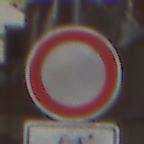
Verkehrszeichen: VerbotFahrzeugeAllerArt
Zusatzzeichen unten: EinspurigeFahrzeugeFrei4
Umgebung: Outdoor, Nature
Tageszeit: MorningAfternoon
Wetter: Clear
Licht: Natural
Jahreszeit: Summer
Kontrast: HighContrast